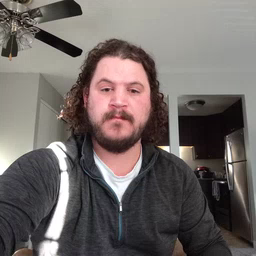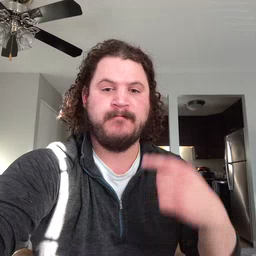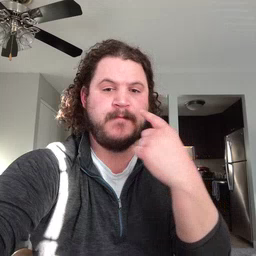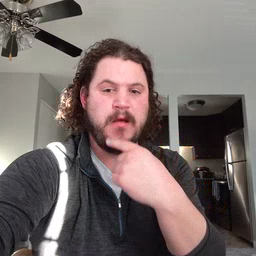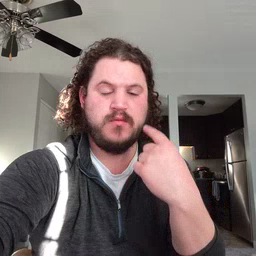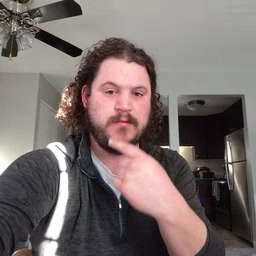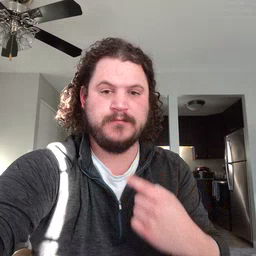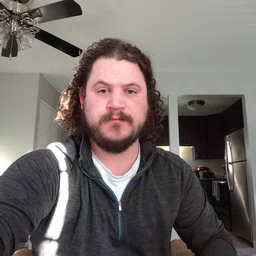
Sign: mouth